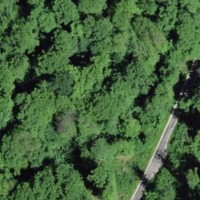
EUNIS habitat code: 41
Species observed at this site:
Allium ursinum